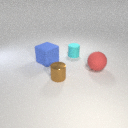
large red rubber sphere in front of large blue rubber cube